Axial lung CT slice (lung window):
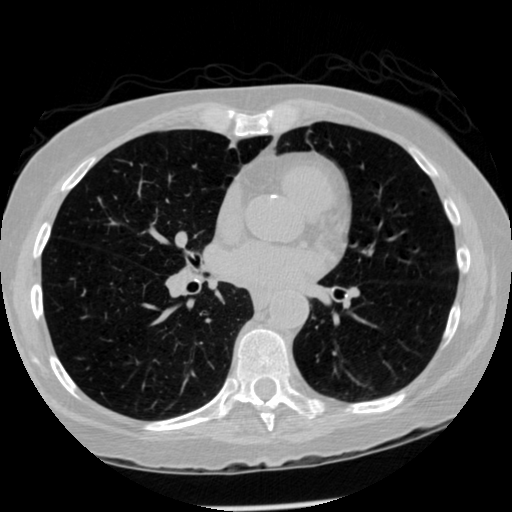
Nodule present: no